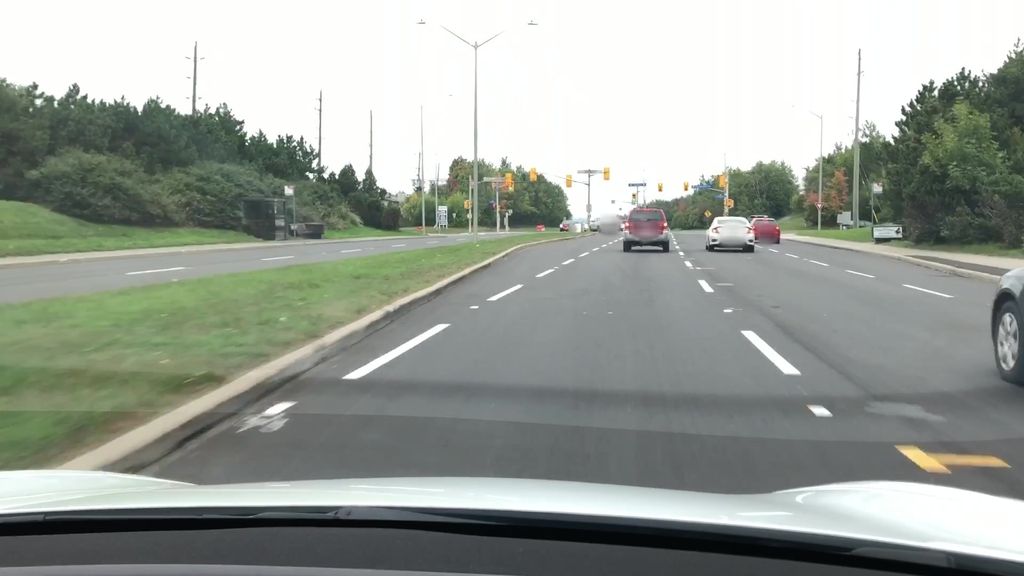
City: ottawa-gatineau